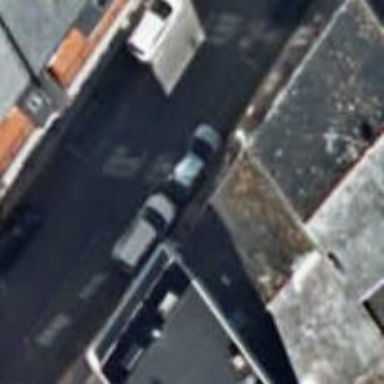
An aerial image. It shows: Car shop.